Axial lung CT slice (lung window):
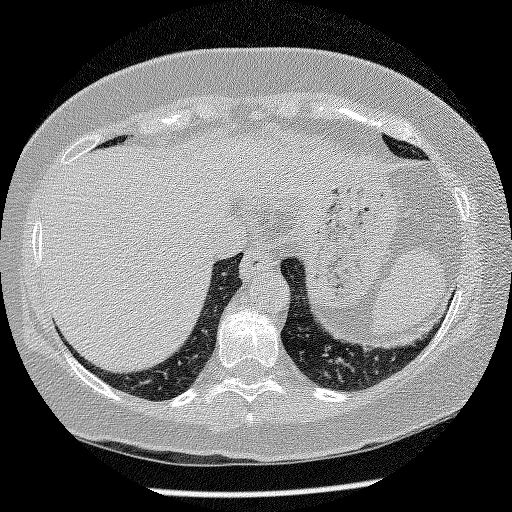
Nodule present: no